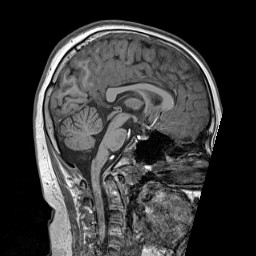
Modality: T1w
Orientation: sagittal
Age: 10
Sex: male
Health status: ill